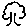
Label: tree